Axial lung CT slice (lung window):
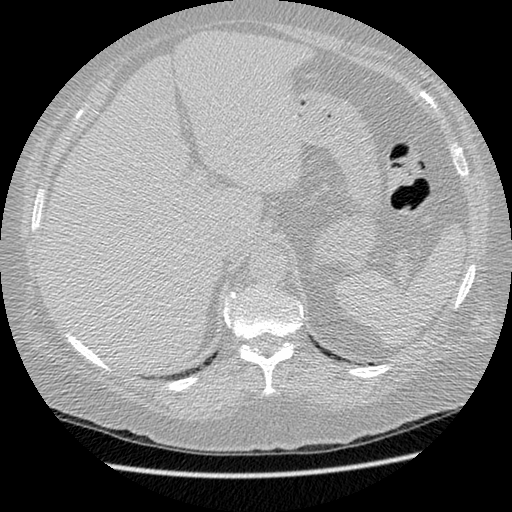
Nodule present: no